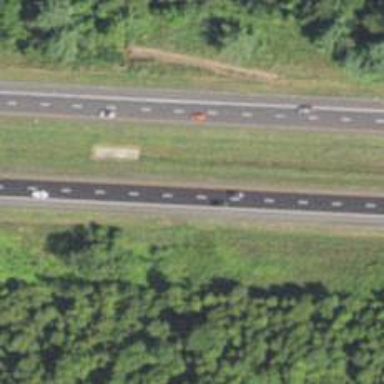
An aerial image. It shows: Motorway.